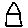
Label: house